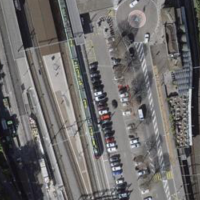
EUNIS habitat code: 57
Species observed at this site:
Passer italiae